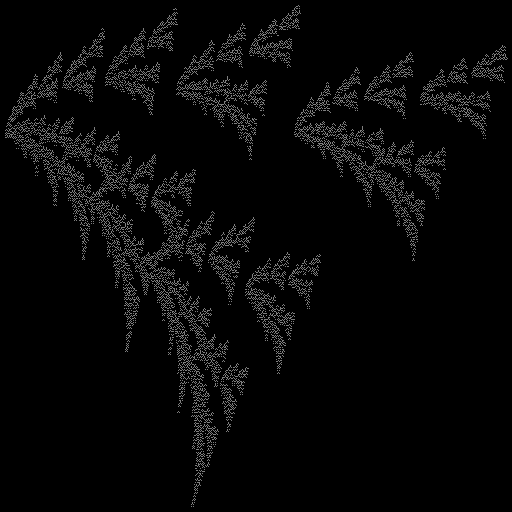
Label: watersprite